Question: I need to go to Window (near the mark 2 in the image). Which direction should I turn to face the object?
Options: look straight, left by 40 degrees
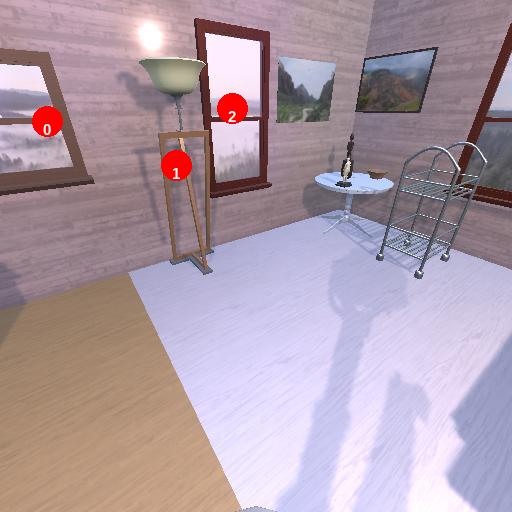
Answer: look straight